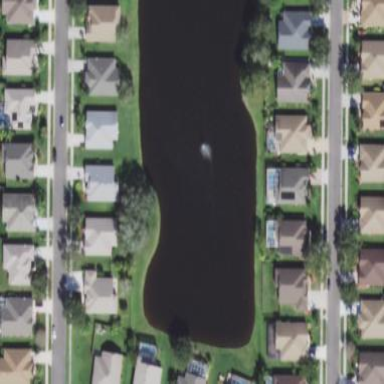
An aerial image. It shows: Retention pond surrounded by natural water.